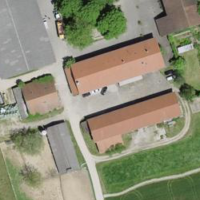
EUNIS habitat code: 54
Species observed at this site:
Agrostemma githago